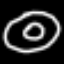
Label: donut